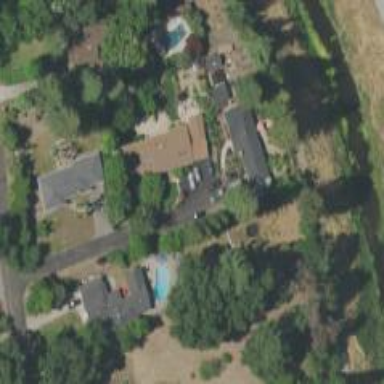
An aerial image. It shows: Driveway.